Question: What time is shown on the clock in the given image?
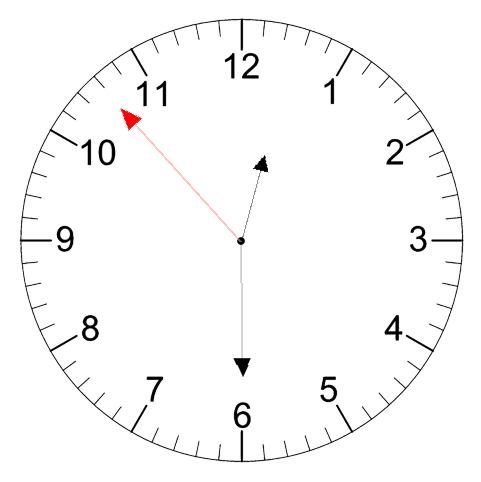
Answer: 12:29:53